Brain MRI, t1w sequence, axial 2D slice.
Patient: age 44, sex M, weight 78 kg, height 1.76 m
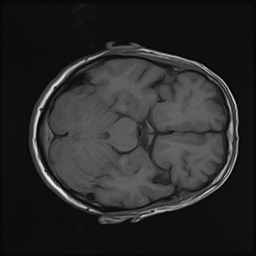